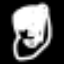
Label: frog